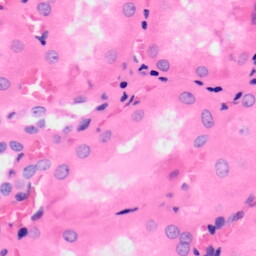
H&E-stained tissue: Kidney